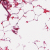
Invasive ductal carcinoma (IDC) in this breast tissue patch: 0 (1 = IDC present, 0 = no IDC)